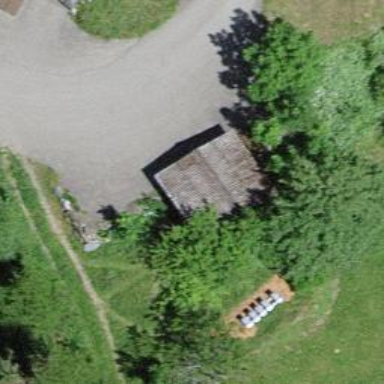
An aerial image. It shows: Barn.